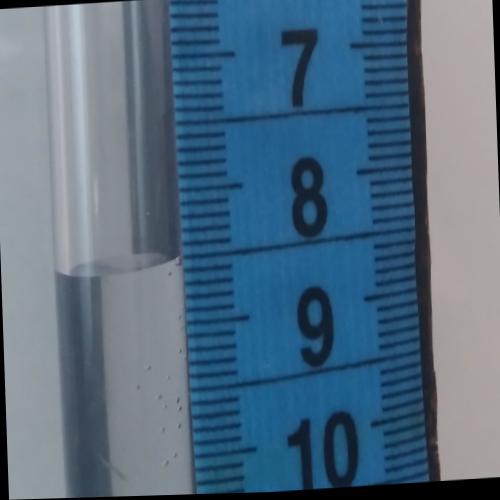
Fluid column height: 8.5 cm